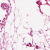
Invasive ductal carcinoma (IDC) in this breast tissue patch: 0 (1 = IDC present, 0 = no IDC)